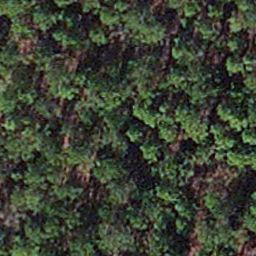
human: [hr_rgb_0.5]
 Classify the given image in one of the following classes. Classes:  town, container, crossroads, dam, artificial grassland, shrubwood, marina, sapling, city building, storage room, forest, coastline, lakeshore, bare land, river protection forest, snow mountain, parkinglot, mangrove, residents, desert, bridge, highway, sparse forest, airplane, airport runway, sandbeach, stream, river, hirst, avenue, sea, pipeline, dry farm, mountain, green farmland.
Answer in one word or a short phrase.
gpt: sapling